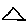
Label: triangle